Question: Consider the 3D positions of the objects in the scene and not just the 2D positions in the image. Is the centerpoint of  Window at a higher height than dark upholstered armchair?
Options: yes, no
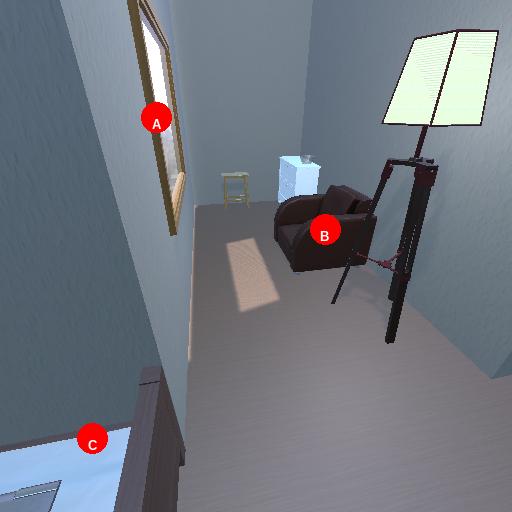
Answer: yes